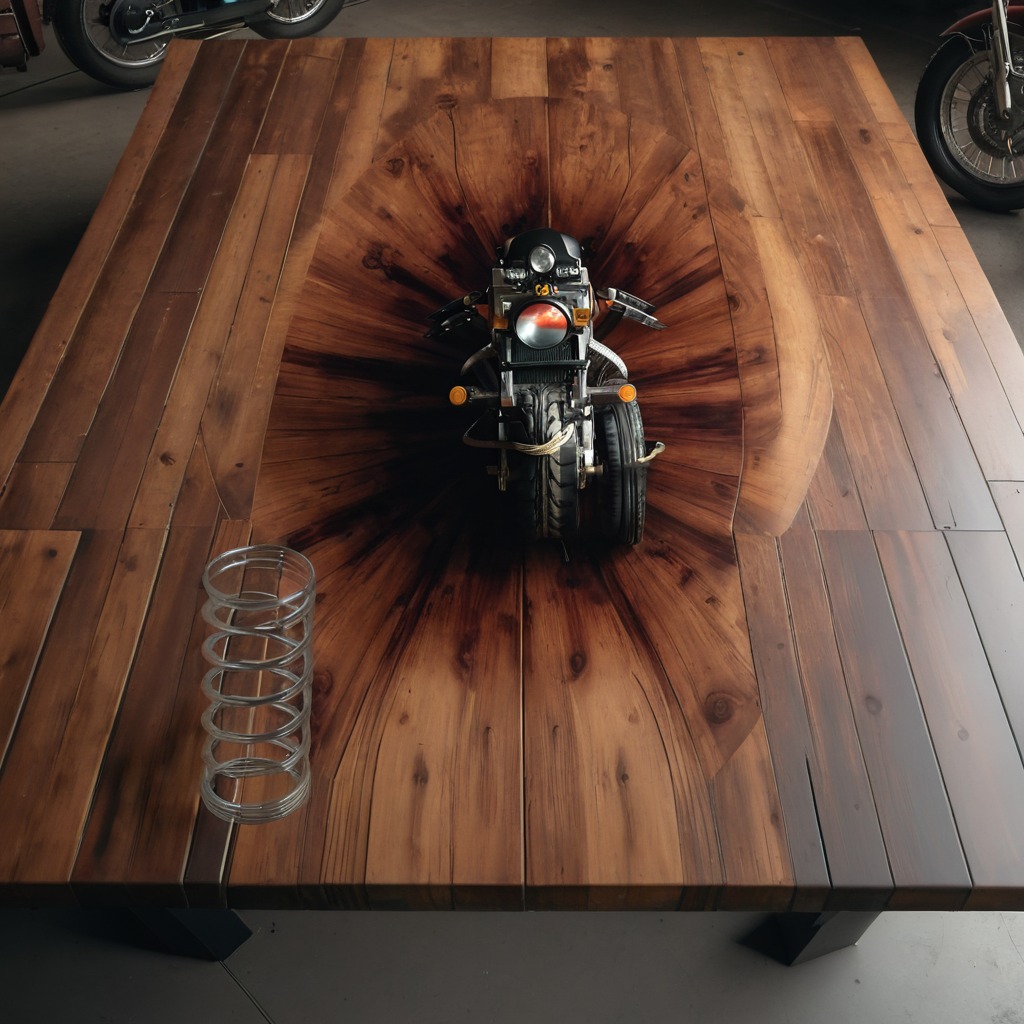
A coiled metal spring is lying on the wooden table in the vintage motorcycle garage.